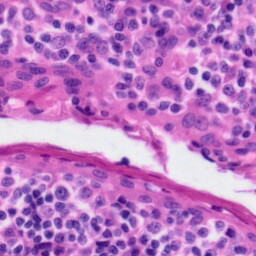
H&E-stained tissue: Tonsil